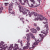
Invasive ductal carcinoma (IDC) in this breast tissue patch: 0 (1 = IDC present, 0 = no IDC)